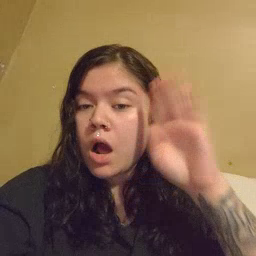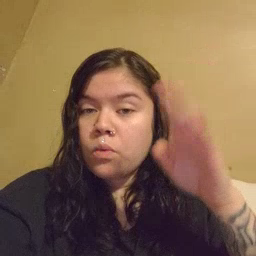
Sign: hello